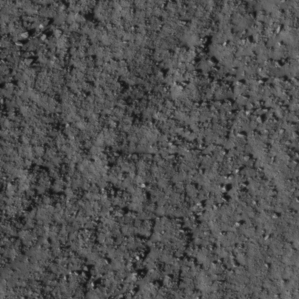
Label: non_frost